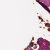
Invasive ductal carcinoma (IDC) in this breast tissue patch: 0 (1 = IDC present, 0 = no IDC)